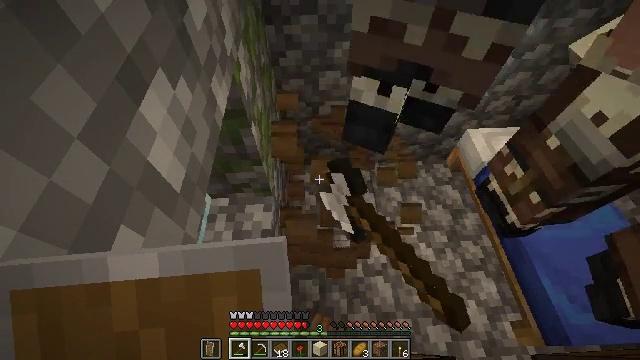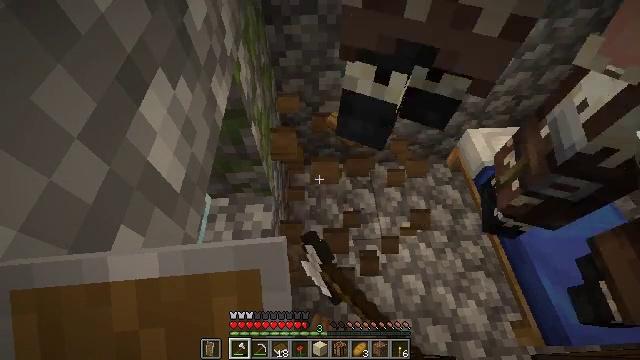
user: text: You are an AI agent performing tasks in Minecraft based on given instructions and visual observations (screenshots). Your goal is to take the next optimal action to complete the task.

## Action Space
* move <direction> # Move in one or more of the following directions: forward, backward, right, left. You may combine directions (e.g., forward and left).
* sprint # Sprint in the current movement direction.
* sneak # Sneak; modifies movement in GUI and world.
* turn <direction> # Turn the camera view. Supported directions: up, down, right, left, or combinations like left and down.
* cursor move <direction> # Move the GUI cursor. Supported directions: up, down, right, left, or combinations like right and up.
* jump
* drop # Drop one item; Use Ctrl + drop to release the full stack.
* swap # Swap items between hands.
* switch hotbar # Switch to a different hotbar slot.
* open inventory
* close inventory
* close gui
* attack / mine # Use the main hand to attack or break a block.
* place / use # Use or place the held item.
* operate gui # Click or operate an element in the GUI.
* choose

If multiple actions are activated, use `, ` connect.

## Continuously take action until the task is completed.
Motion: motion action
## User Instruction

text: Gather some spruce stairs into your inventory.
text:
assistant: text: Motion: attack / mine
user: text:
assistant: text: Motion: attack / mine, open inventory